Field crop: maize
Growth stage: 2
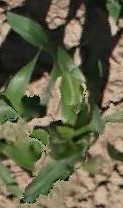
Species: maize